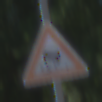
Verkehrszeichen: SchleuderOderRutschgefahr
Umgebung: Outdoor, Nature
Tageszeit: MorningAfternoon
Wetter: Clear
Licht: Natural
Jahreszeit: NotSpecified
Kontrast: HighContrast